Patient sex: M
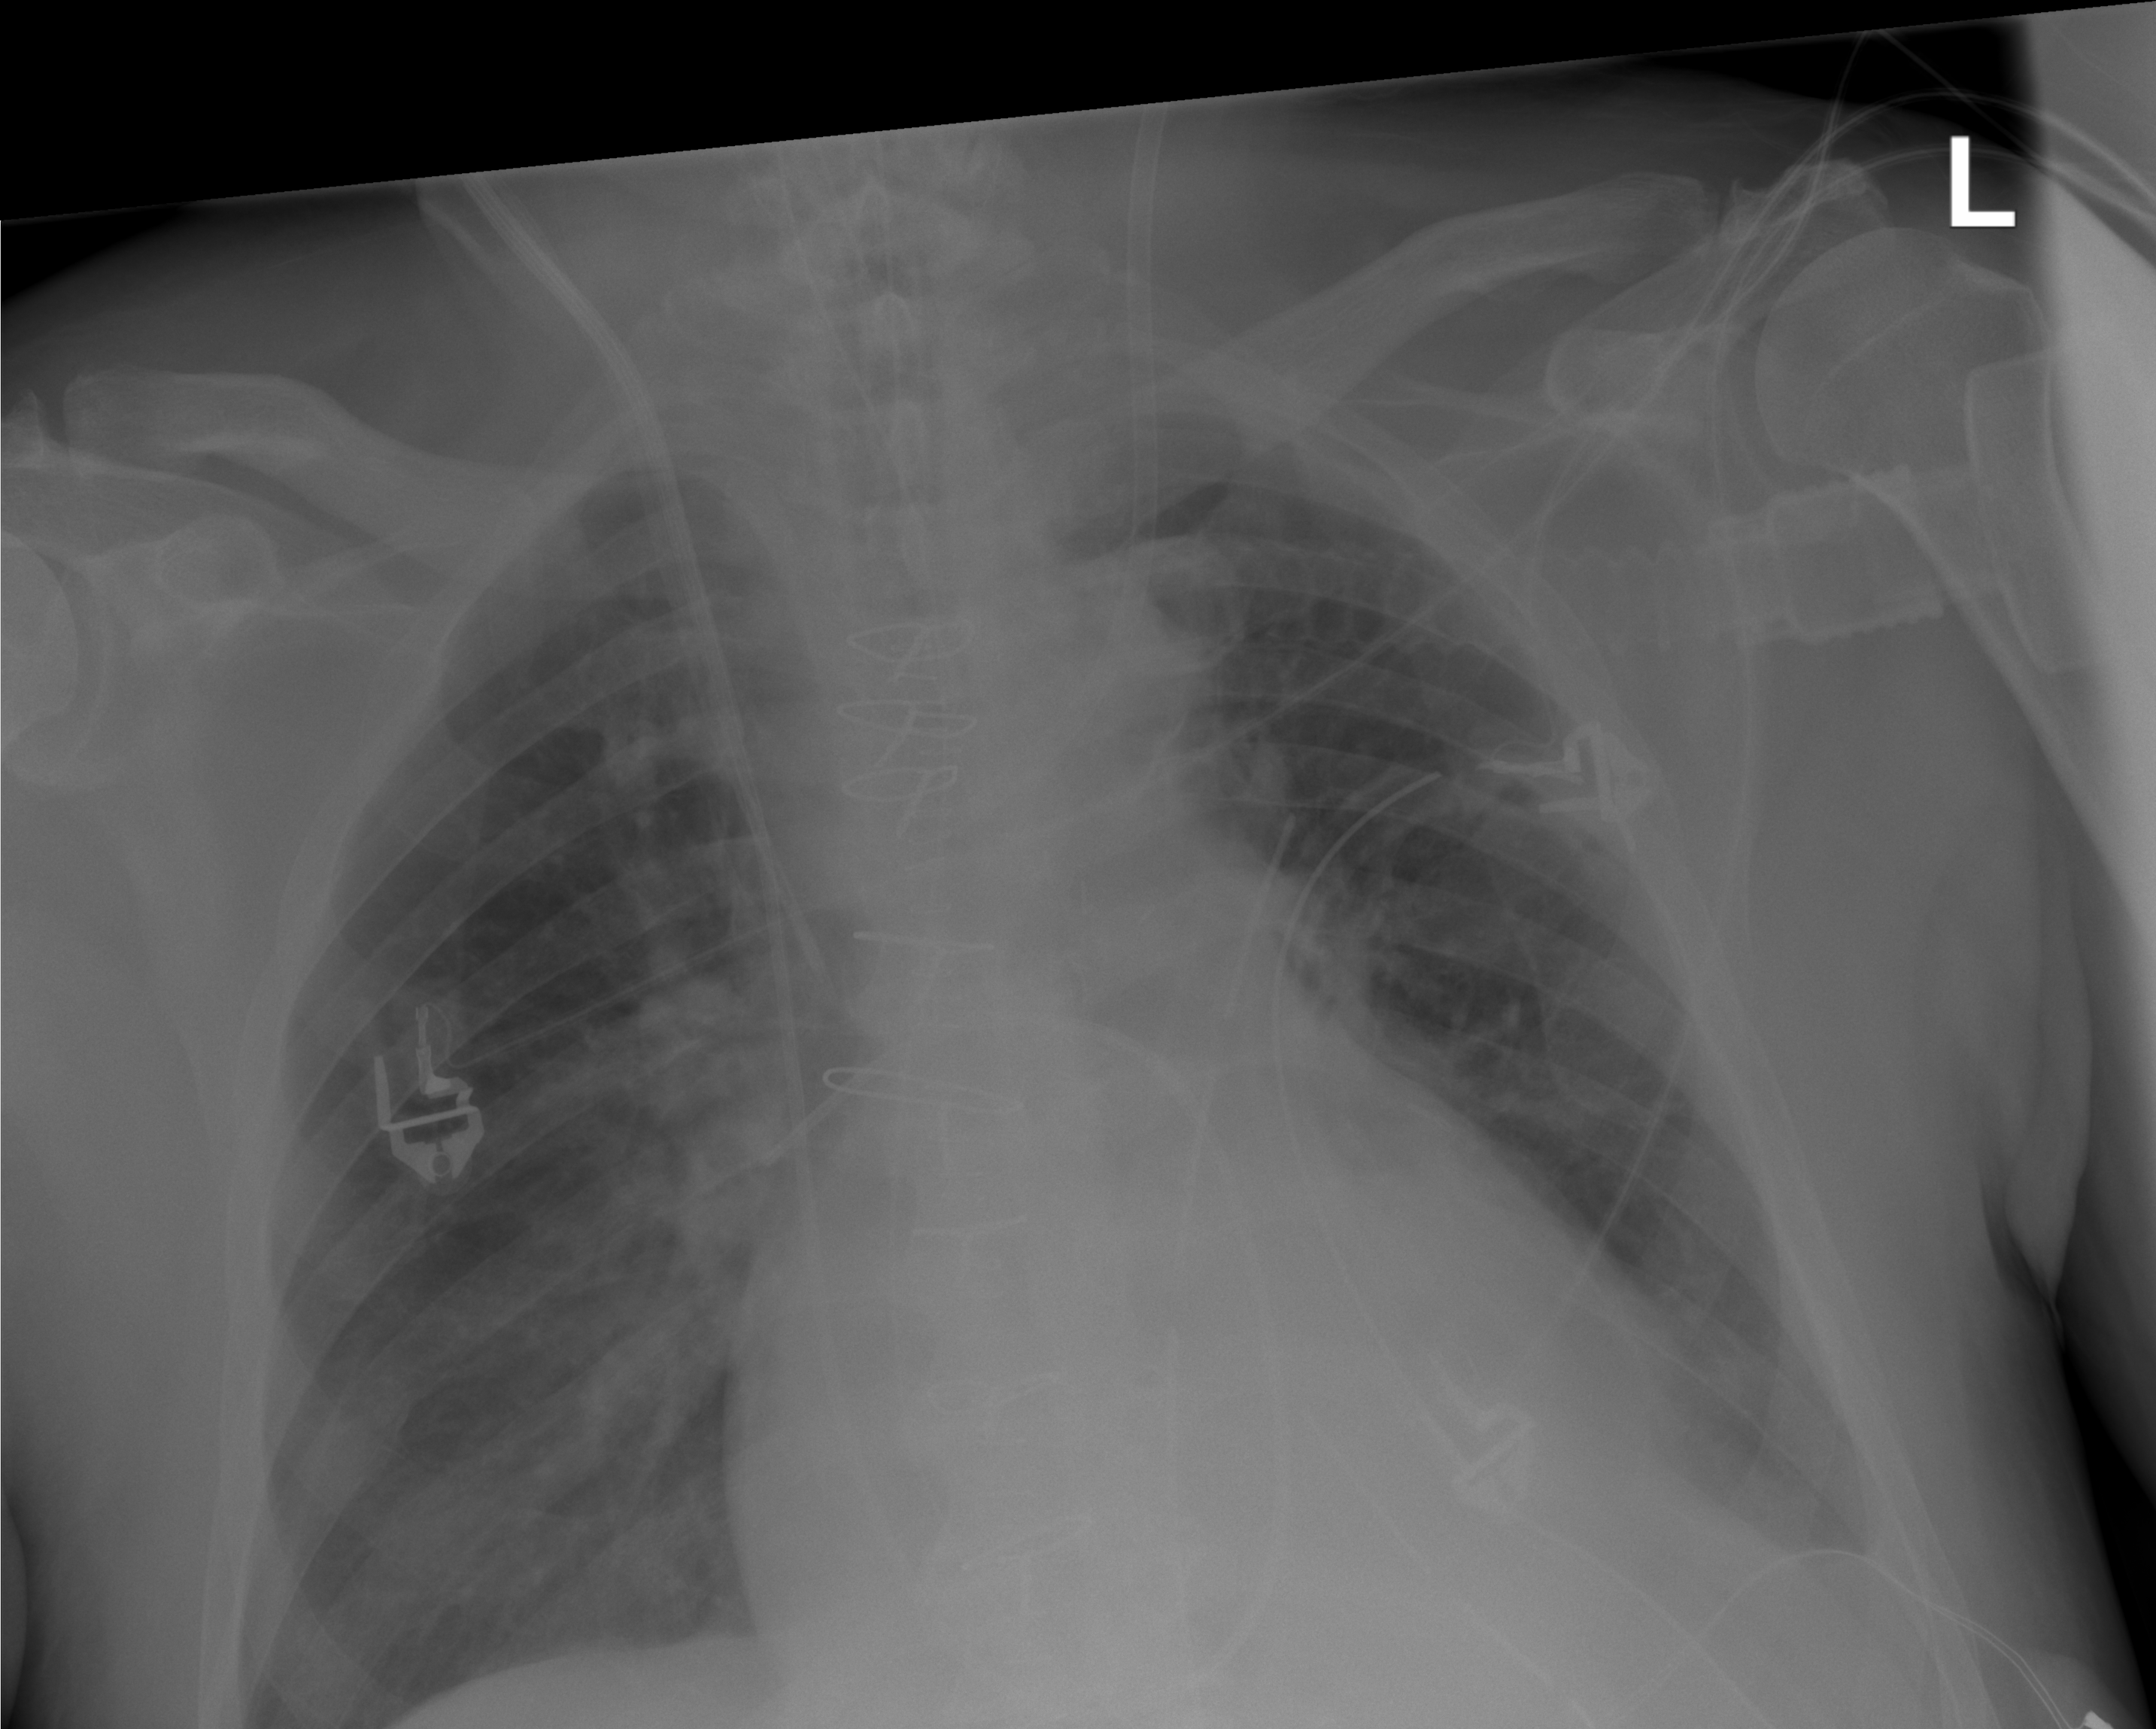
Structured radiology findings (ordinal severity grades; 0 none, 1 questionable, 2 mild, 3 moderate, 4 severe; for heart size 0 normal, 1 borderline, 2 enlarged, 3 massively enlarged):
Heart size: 2
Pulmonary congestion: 1
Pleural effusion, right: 0
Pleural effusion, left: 1
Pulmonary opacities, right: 2
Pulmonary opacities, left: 0
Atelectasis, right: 2
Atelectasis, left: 2